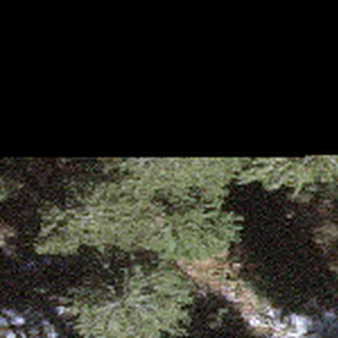
Label: other